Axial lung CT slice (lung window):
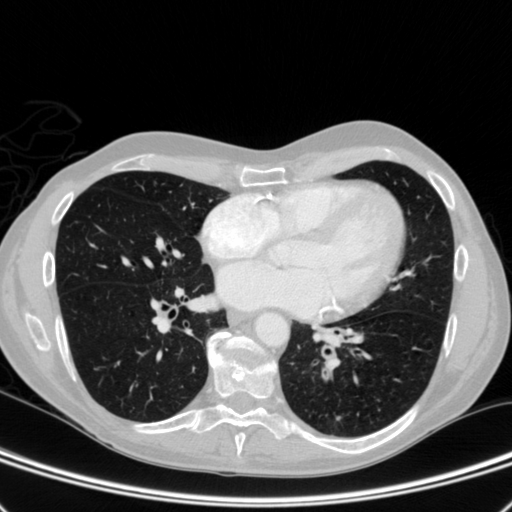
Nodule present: no